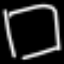
Label: square